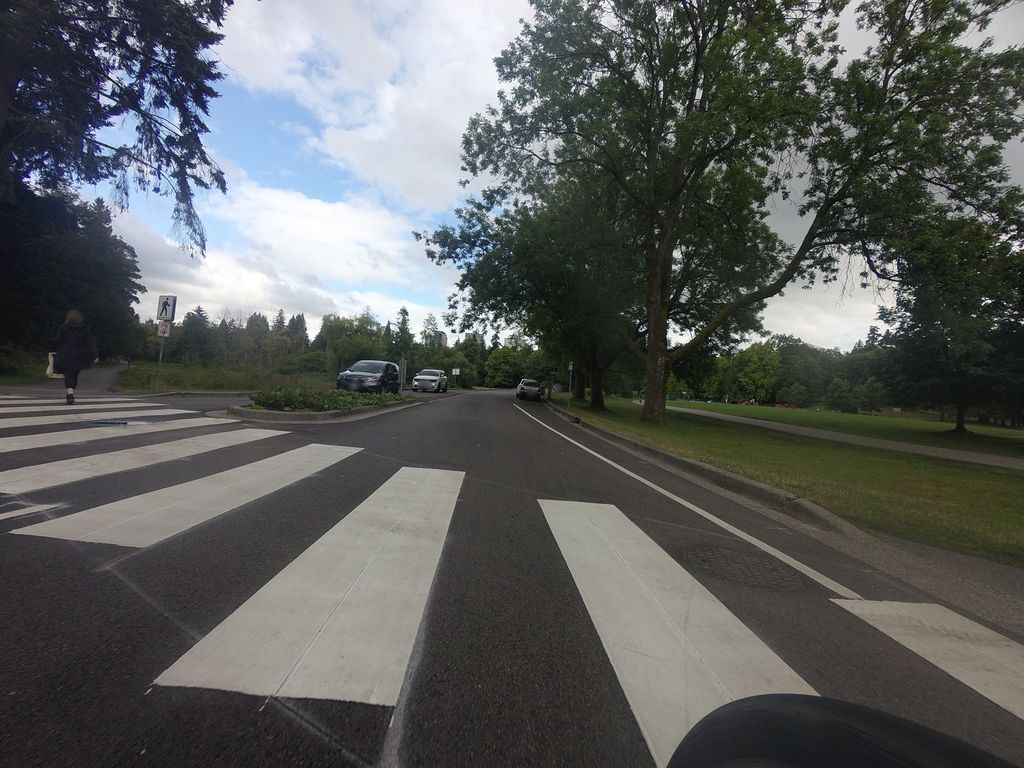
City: vancouver